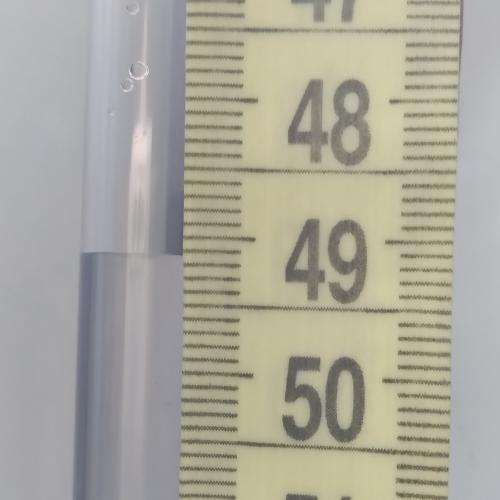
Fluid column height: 49.1 cm